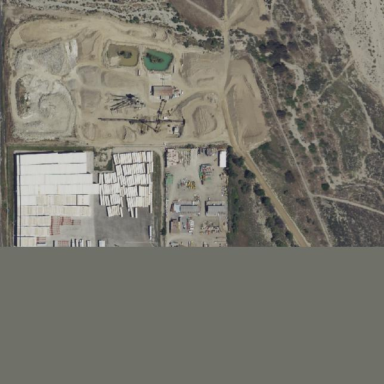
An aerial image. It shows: Quarry area rich in sand and gravel resources.